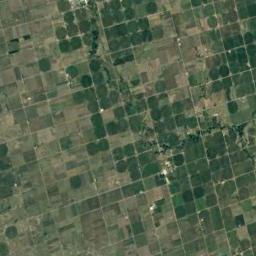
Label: circular_farmland